Field crop: maize
Growth stage: 2
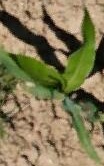
Species: maize